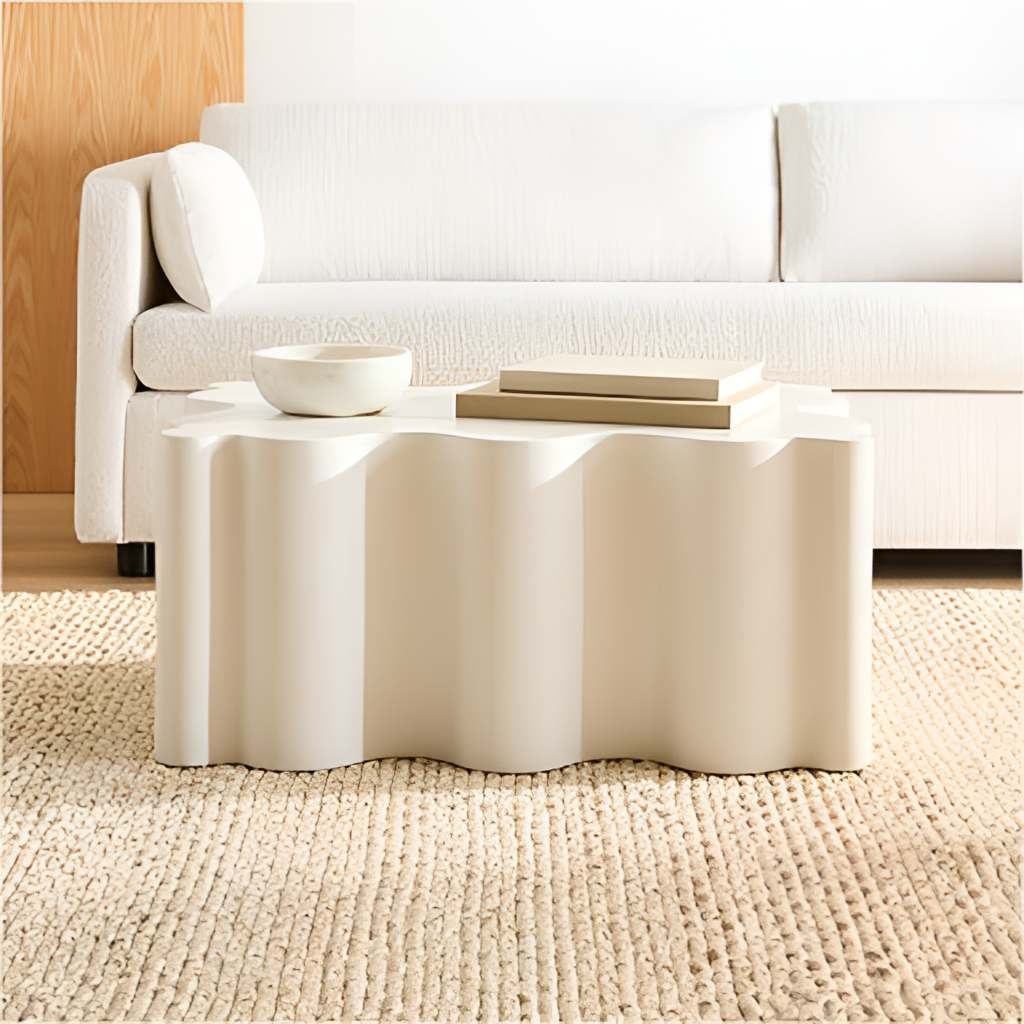
white fabric sofa, living room, wood flooring, with plank pattern, white paint wallpaper, with solid pattern, modern